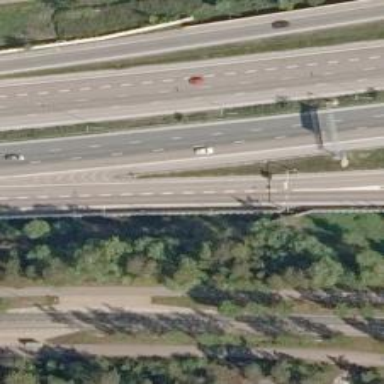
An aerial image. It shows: Asphalt motorway link.